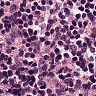
Metastatic tissue present: no